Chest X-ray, AP view. Patient: 65 years old, sex M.
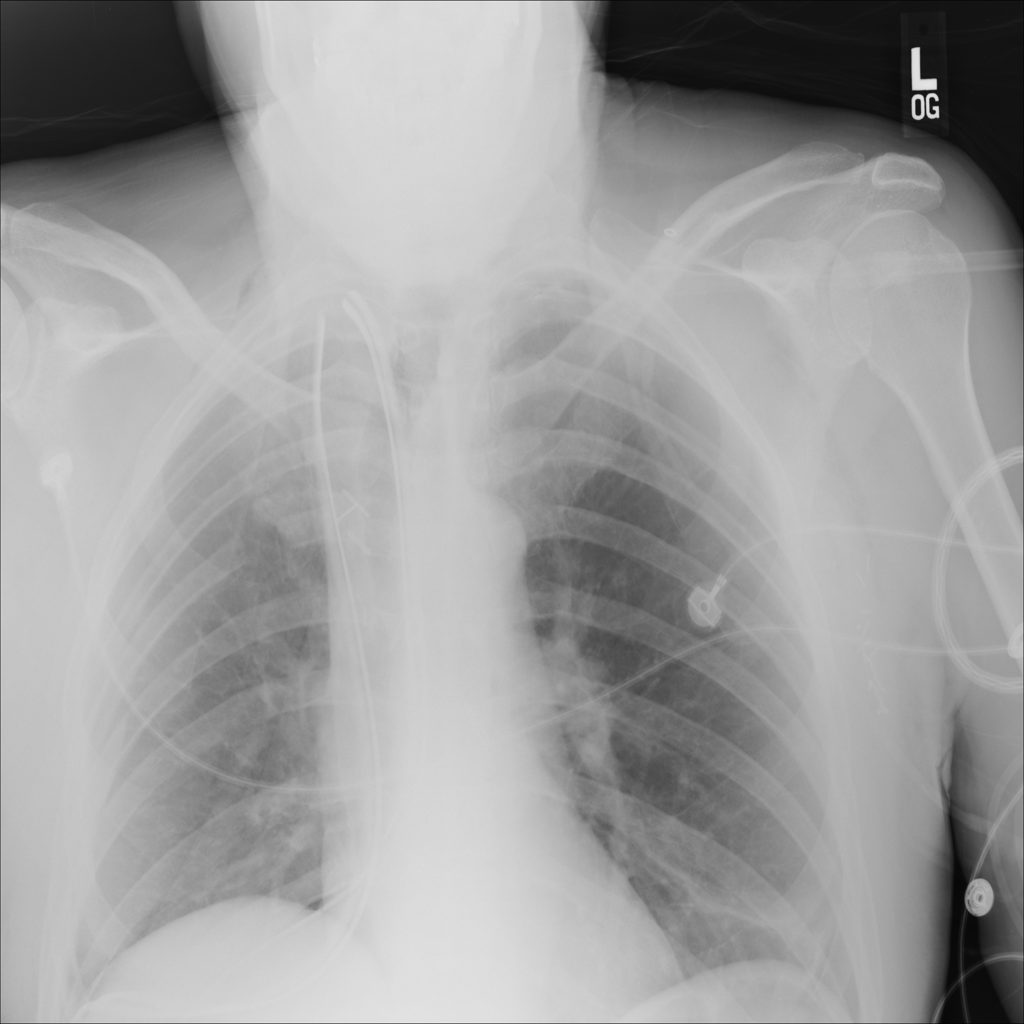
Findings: Emphysema